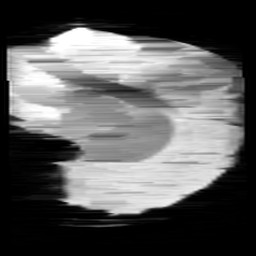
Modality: minIP
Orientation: sagittal
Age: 9
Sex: female
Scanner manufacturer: siemens
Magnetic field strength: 3 T
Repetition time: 0.027 s
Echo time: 0.02 s